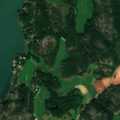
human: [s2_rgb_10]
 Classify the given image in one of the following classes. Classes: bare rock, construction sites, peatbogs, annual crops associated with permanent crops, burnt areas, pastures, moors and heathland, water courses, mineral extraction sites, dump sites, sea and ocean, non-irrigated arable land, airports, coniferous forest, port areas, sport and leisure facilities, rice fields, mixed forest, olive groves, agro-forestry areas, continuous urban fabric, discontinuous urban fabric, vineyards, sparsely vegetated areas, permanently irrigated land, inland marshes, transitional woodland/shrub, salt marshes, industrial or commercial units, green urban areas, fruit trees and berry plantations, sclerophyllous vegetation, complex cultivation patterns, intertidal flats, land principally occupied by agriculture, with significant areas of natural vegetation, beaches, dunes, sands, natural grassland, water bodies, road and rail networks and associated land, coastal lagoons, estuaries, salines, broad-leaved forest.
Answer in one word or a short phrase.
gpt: land principally occupied by agriculture, with significant areas of natural vegetation, coniferous forest, mixed forest, sea and ocean